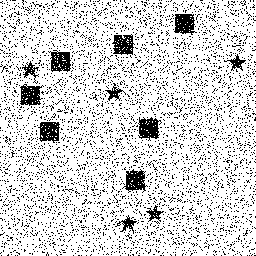
Squares: 7
Triangles: 0
Stars: 5
Total shapes: 12